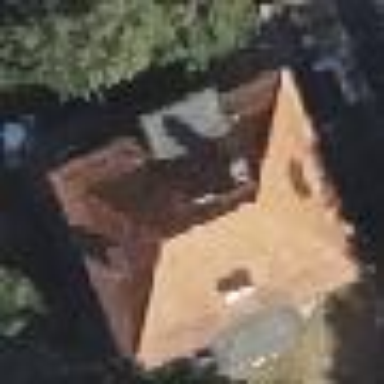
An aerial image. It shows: Building with hipped roof made of roof tiles.